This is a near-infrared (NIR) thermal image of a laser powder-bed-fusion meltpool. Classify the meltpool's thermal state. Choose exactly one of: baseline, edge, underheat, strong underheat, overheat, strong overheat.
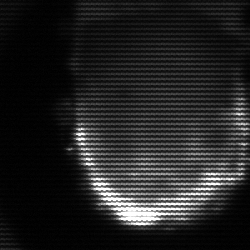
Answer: baseline